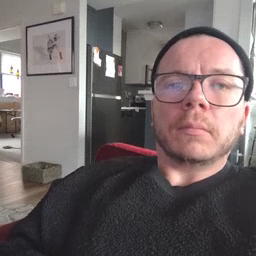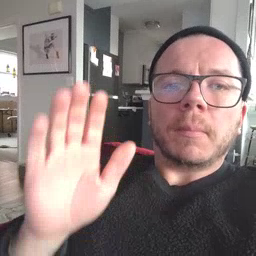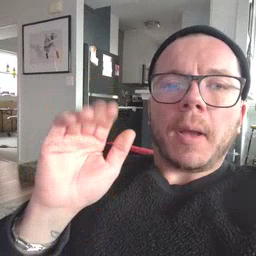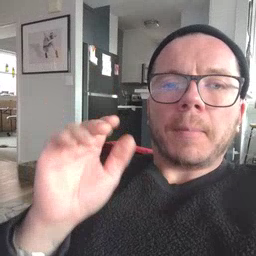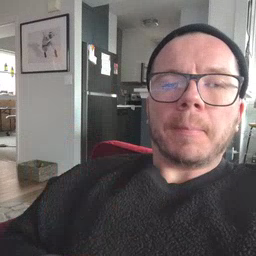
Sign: bye